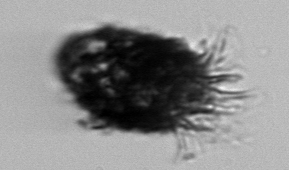
Label: Stenosemella_pacifica